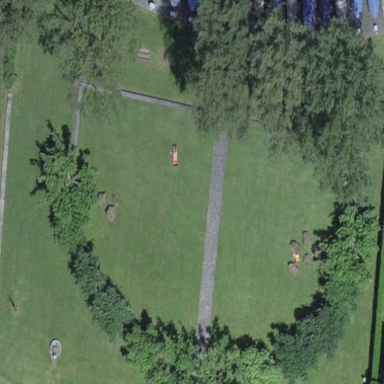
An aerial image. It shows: Lovely park for leisure and relaxation.